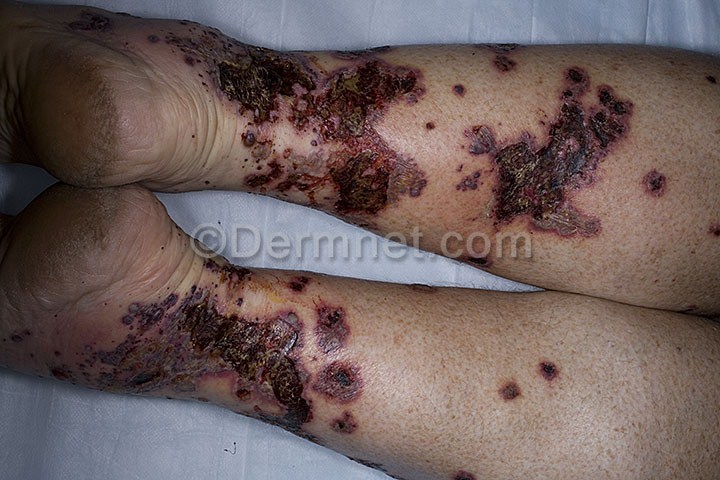
Disease: Vasculitis Photos